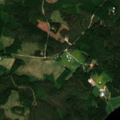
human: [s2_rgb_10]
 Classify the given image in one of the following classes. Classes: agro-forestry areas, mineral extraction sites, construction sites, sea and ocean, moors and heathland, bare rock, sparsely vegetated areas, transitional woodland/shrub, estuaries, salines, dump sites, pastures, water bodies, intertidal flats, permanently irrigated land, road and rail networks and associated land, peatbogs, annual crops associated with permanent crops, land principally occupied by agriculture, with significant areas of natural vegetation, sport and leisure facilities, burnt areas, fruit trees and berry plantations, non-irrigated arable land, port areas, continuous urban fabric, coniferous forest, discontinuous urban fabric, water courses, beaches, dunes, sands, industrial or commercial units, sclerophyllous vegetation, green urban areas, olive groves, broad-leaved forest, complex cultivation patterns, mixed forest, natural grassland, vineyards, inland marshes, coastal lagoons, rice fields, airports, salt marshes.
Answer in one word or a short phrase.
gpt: coniferous forest, mixed forest